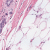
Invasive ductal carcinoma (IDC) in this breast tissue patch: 0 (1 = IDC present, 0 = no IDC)